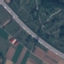
Land use / land cover class: Highway